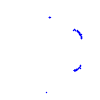
Particle: proton